Field crop: maize
Growth stage: 1
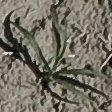
Species: sorghum